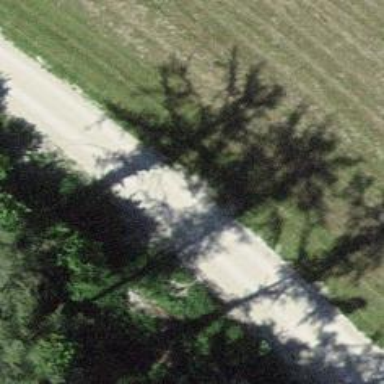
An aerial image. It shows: Unclassified road with compacted surface.